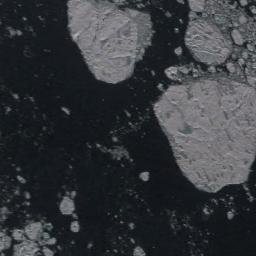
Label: sea_ice